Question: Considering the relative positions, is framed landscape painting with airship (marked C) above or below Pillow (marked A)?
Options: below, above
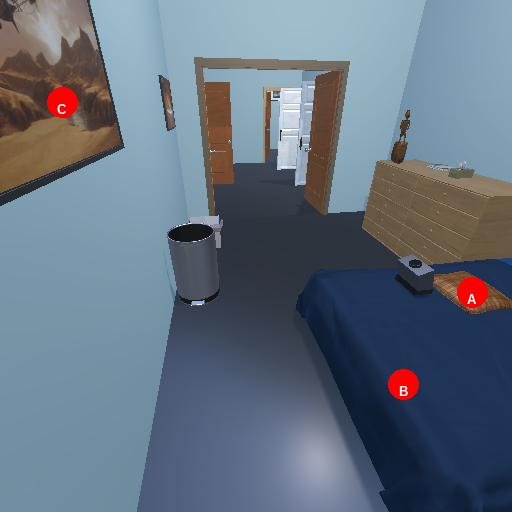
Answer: below